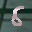
Label: 8